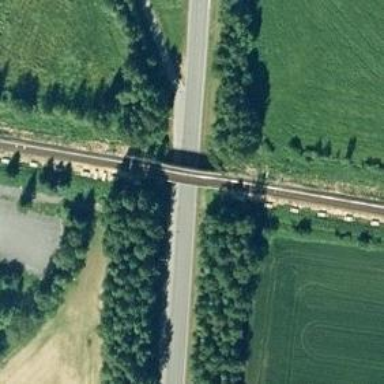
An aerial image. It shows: Bridge with continuous railway tracks that are electrified through contact line.